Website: home-depot
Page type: customer-info-address
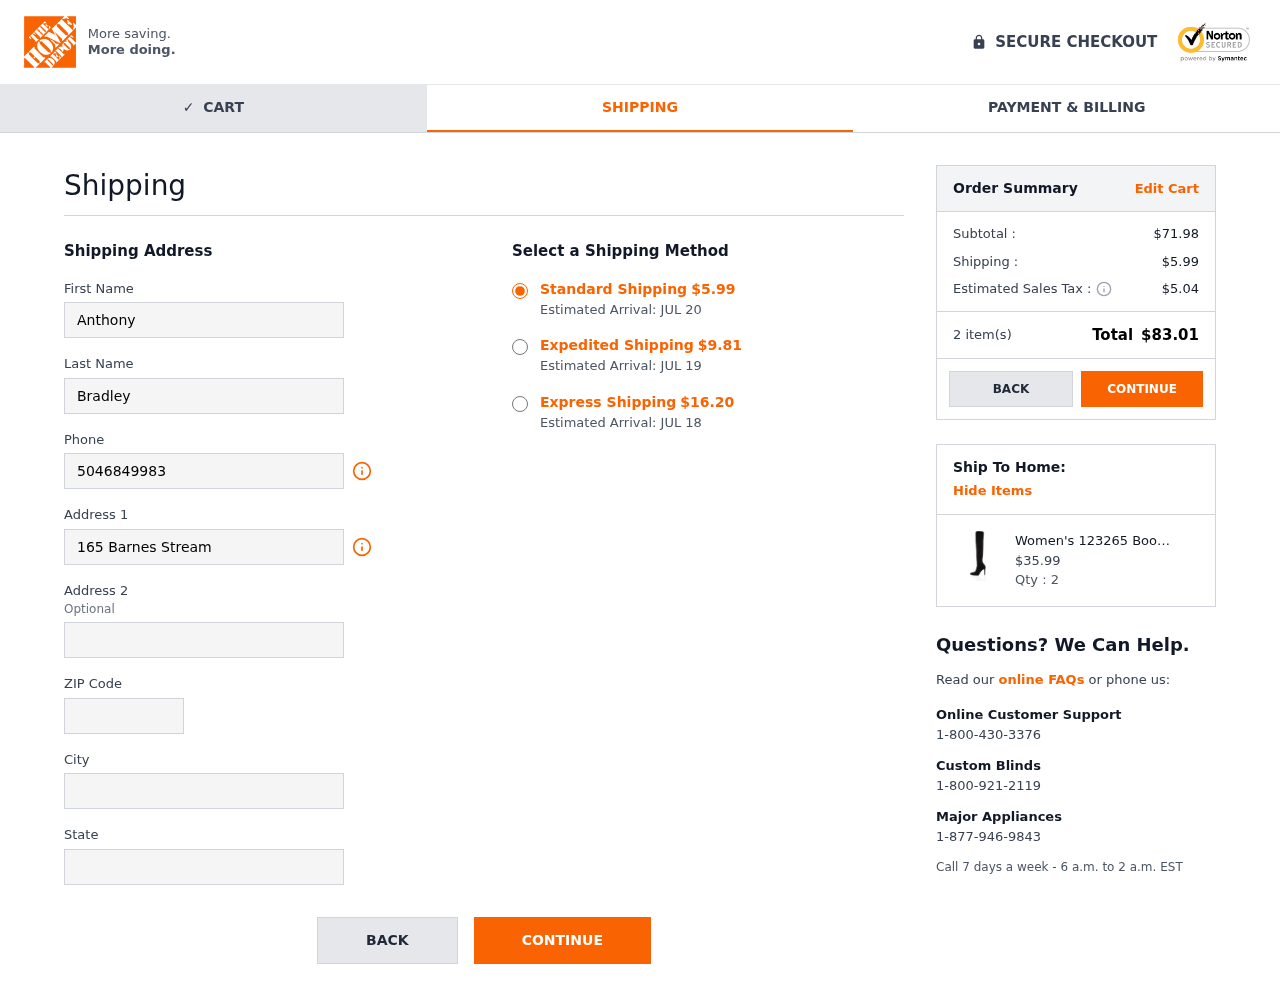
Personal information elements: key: PII_CITY
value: South Andrea
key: PII_FIRSTNAME
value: Anthony
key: PII_LASTNAME
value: Bradley
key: PII_PHONE
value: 5046849983
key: PII_POSTCODE
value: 87913
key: PII_STATE
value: Arizona
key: PII_STREET
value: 165 Barnes Stream
Product elements: key: PRODUCT1_NAME
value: Women's 123265 Boots, Black, 7 UK
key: PRODUCT1_PRICE
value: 35.99
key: PRODUCT1_QUANTITY
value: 2
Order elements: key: ORDER_SHIPPING_COST
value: $5.99
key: ORDER_DELIVERY_DATE
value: Estimated Arrival: JUL 20
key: ORDER_SHIPPING_COST_EXPEDITED
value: $9.81
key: ORDER_DELIVERY_DATE_EXPEDITED
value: Estimated Arrival: JUL 19
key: ORDER_SHIPPING_COST_EXPRESS
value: $16.20
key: ORDER_DELIVERY_DATE_EXPRESS
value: Estimated Arrival: JUL 18
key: ORDER_SUBTOTAL
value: $71.98
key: ORDER_TAX
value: $5.04
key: ORDER_NUM_ITEMS
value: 2 item(s)
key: ORDER_TOTAL
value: $83.01